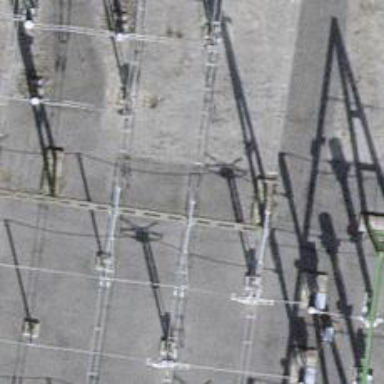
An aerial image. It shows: Power line carrying busbar.